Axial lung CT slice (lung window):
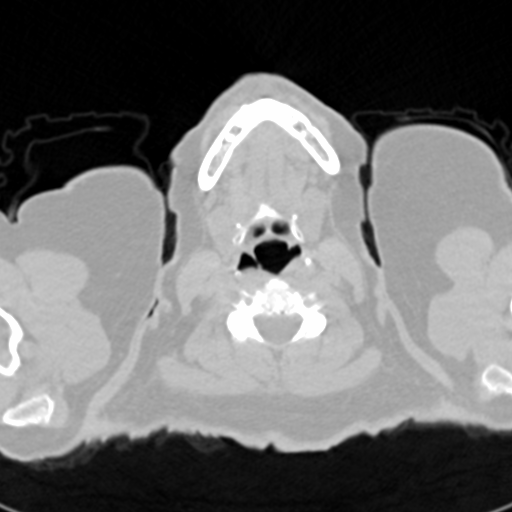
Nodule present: no